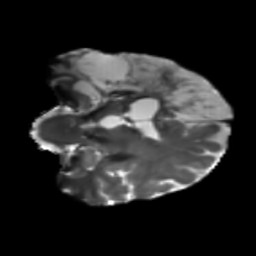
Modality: T2w
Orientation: coronal
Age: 46
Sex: male
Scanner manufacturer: siemens
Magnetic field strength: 3 T
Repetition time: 5.25 s
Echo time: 0.08 s